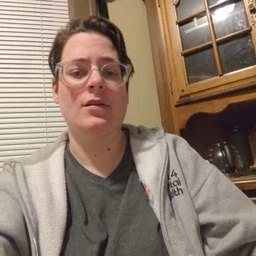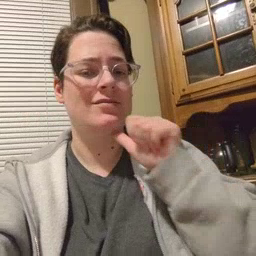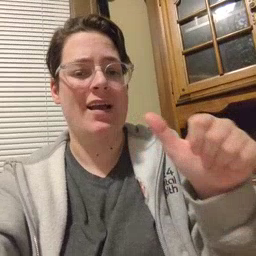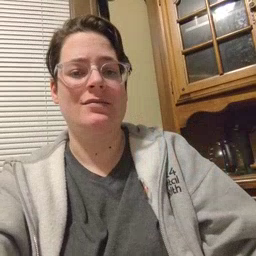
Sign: not